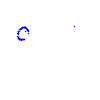
Particle: kaon